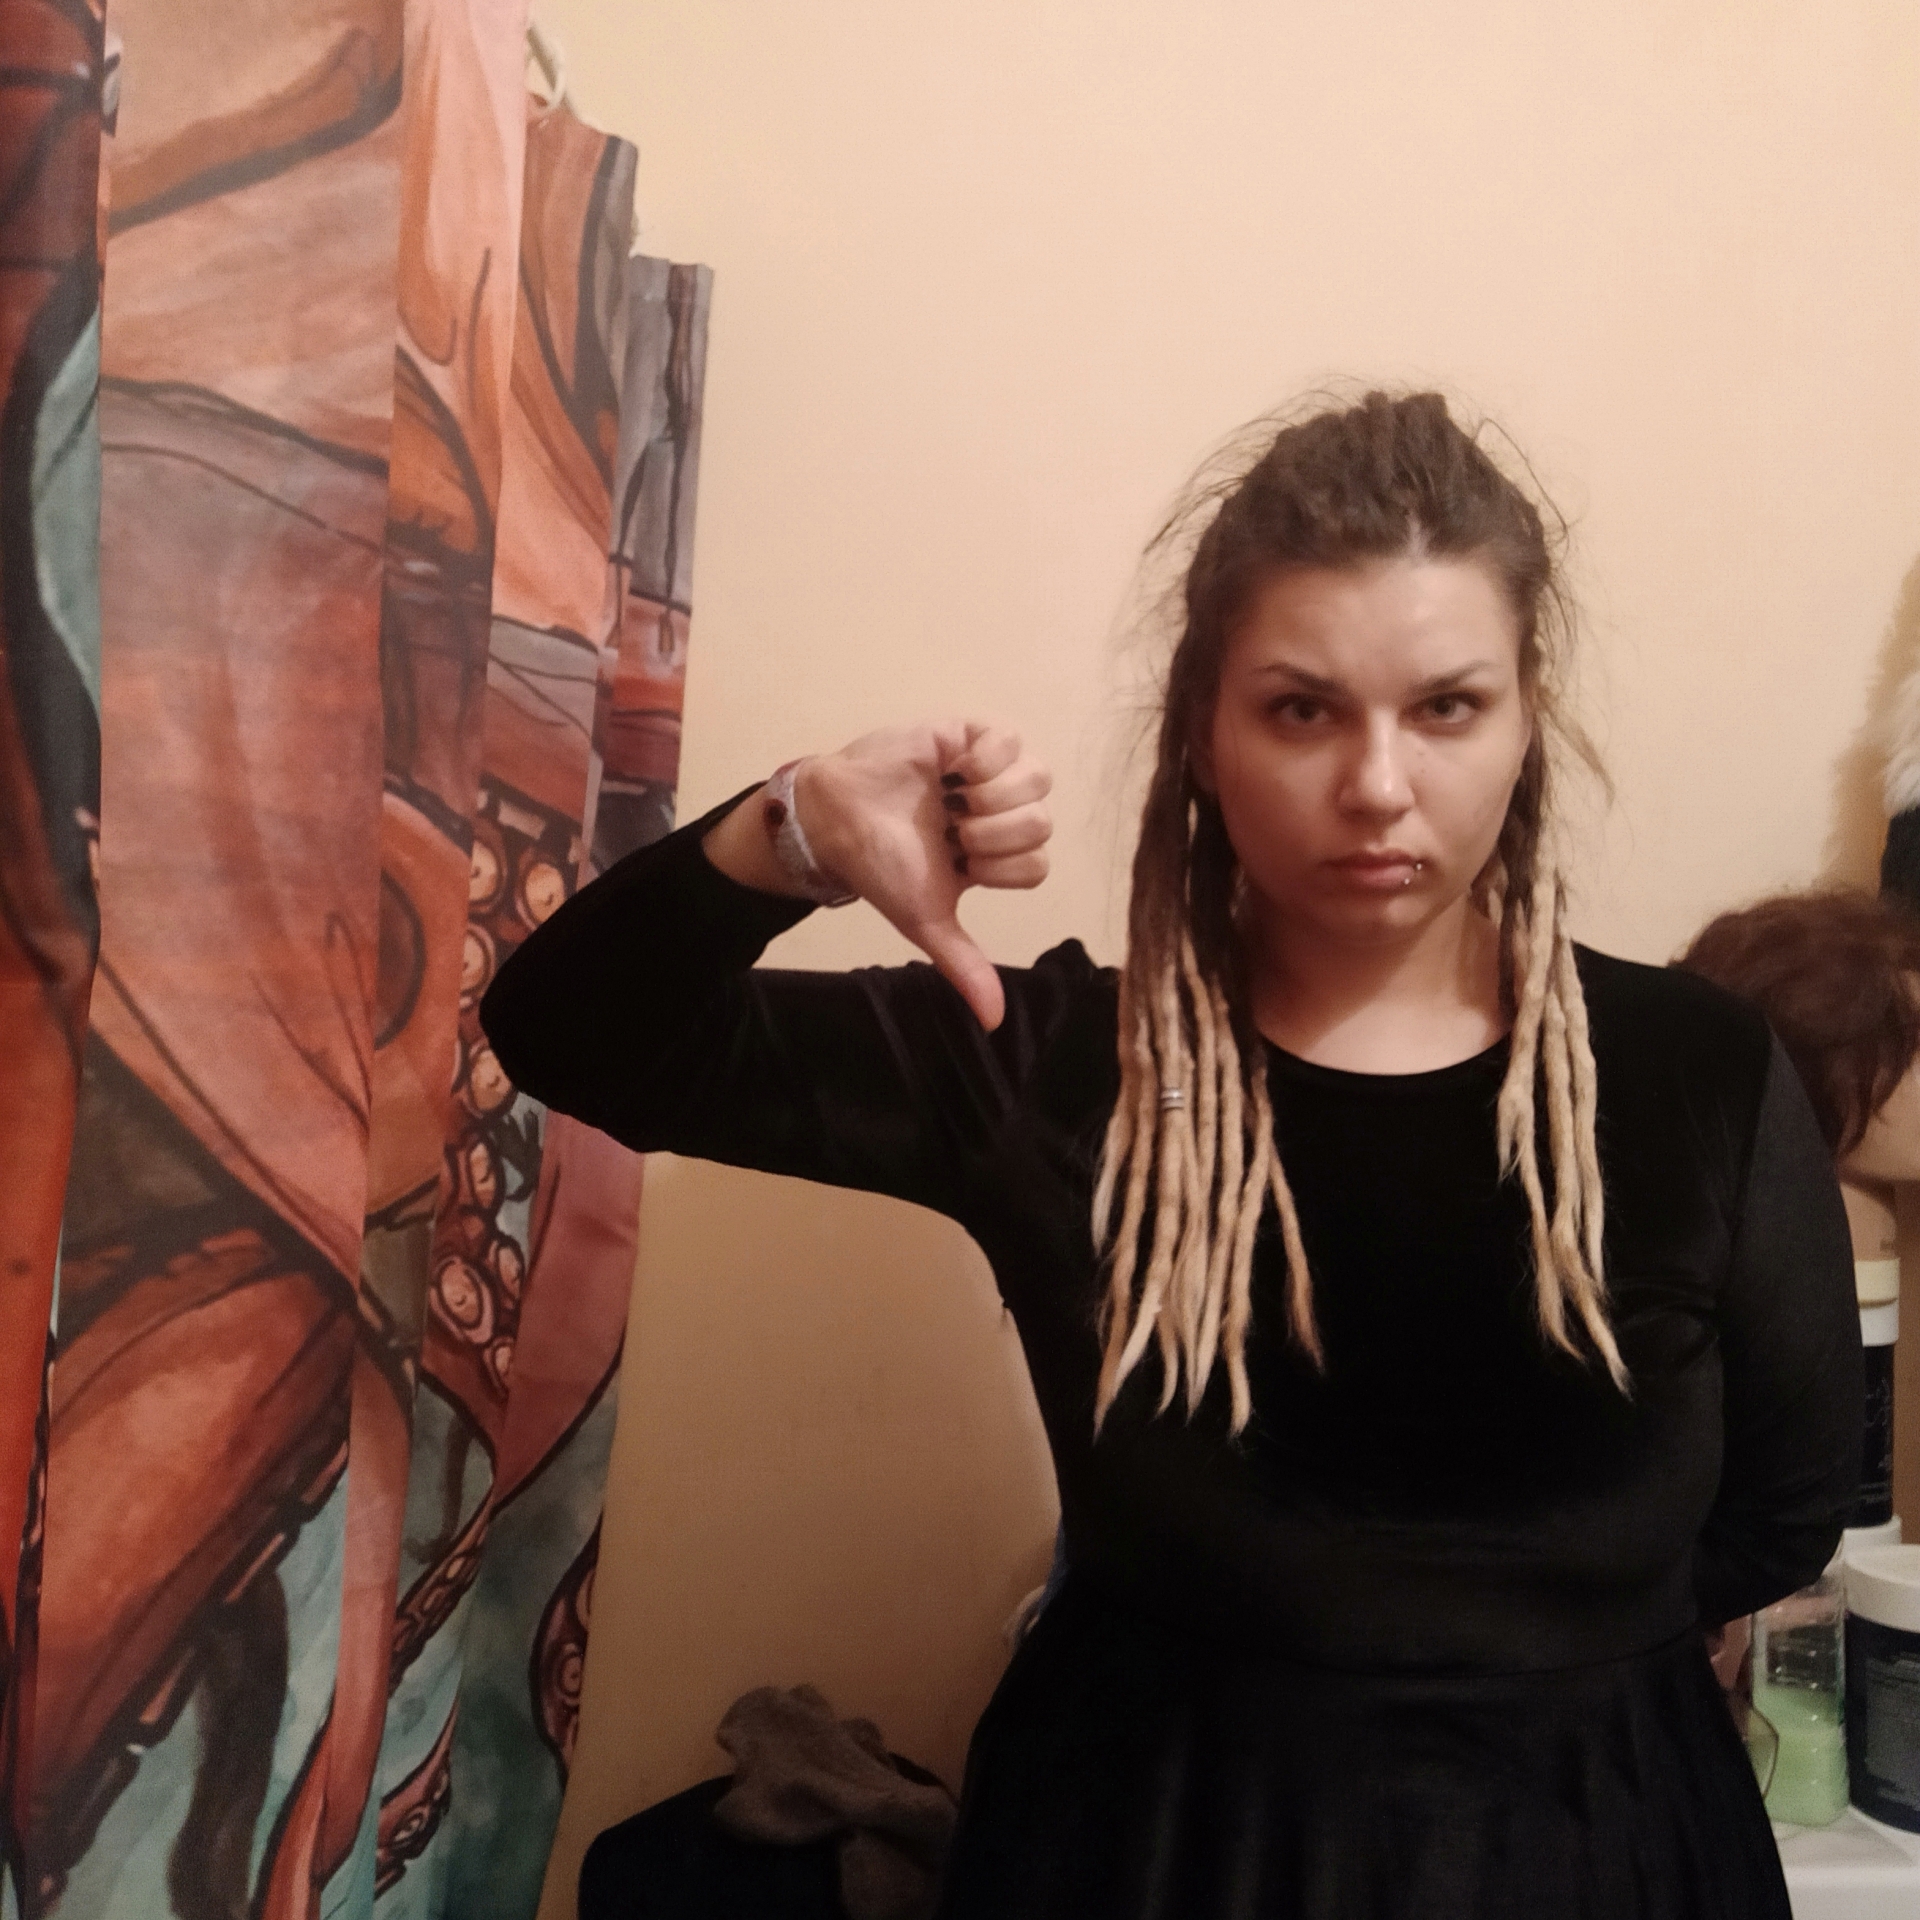
Label: noise